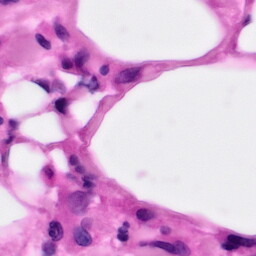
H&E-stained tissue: Pancreatic